Field crop: maize
Growth stage: 1
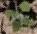
Species: chenopodium